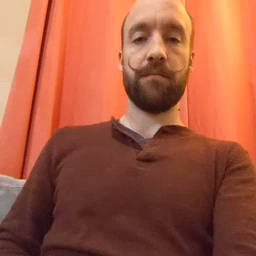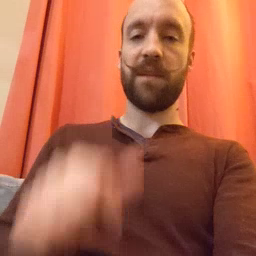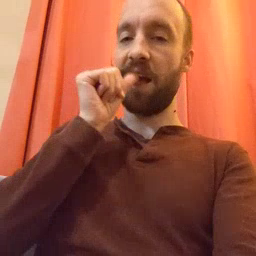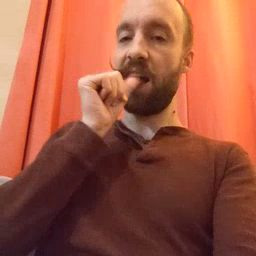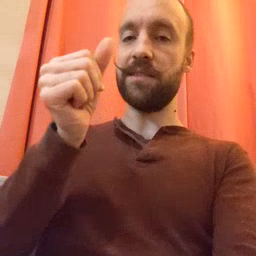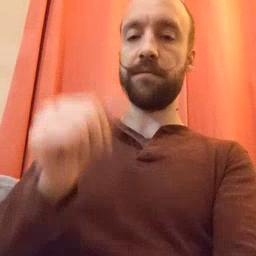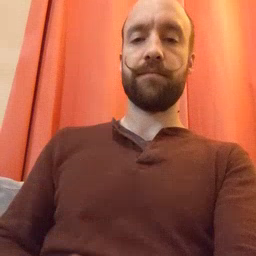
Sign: nuts